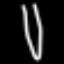
Label: fork